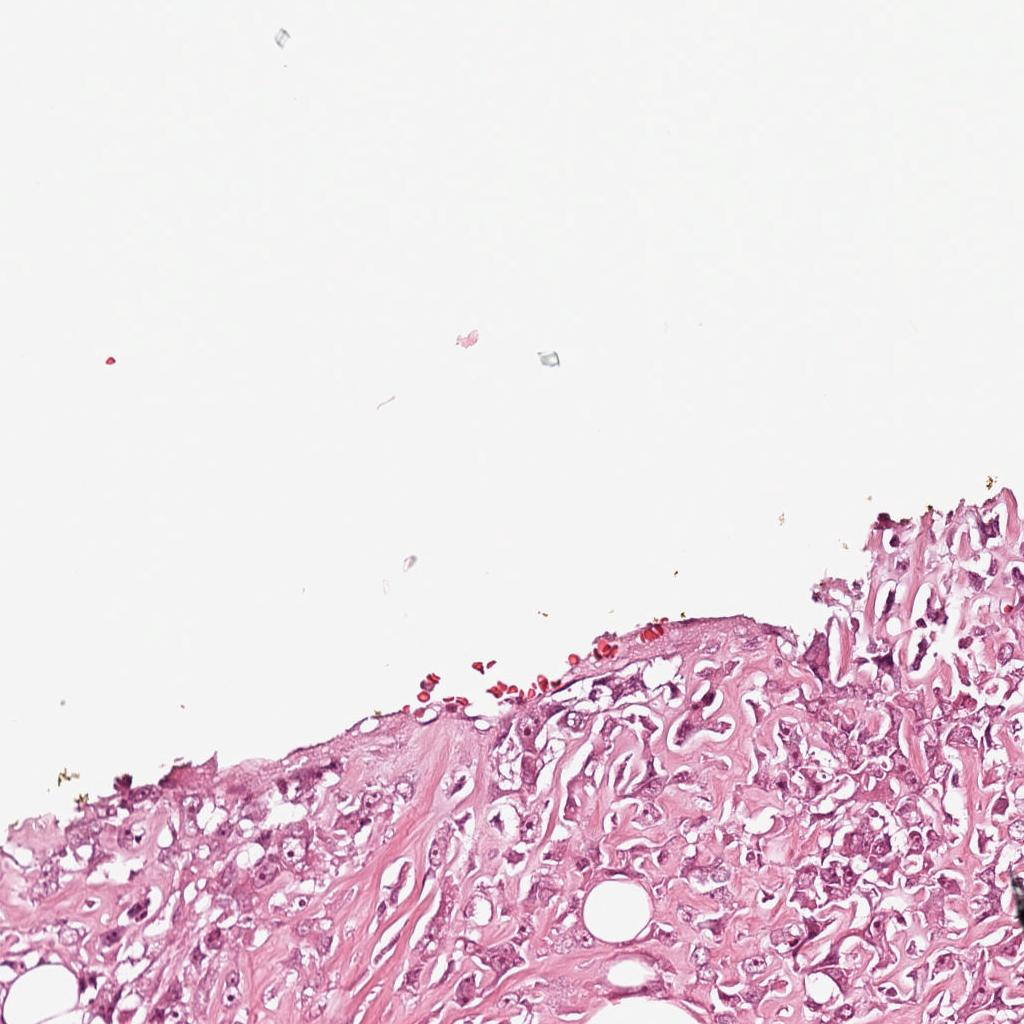
Label: Viable